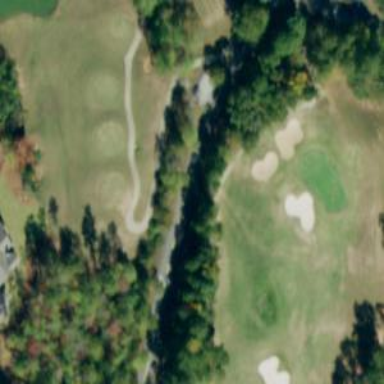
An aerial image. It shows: Path used for both walking and golf.